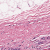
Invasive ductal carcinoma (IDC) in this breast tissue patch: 0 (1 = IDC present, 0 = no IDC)